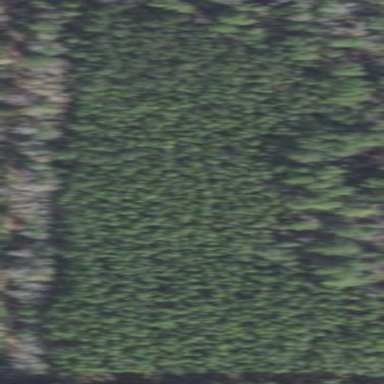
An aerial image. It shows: Forest dominated by needle-leaved trees.